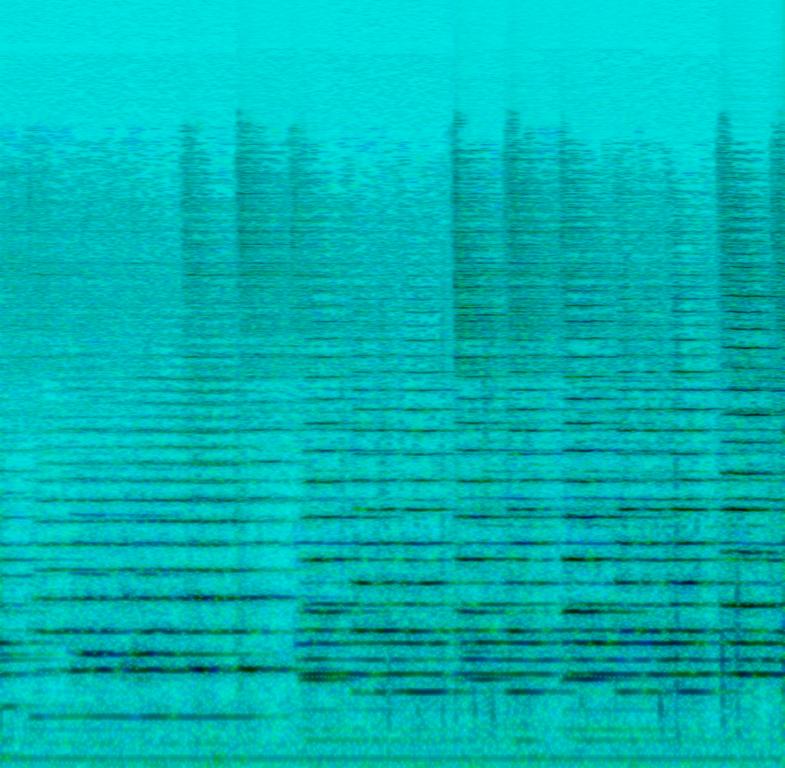
The low quality recording features an orchestral music that consists of a wide string melody, followed by mellow brass, wide brass melody and shimmering cymbals. It sounds suspenseful and intense - like something that you would hear in the background of a movie scene.